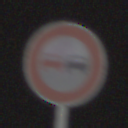
Verkehrszeichen: Ueberholverbot
Umgebung: Outdoor, Suburban
Tageszeit: MorningAfternoon
Wetter: Clear
Licht: Natural
Jahreszeit: NotSpecified
Kontrast: HighContrast